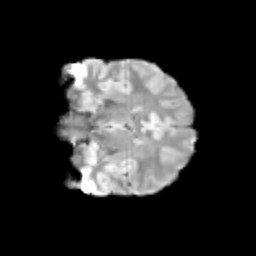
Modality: T2w
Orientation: coronal
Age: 13
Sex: male
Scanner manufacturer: siemens
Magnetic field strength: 3 T
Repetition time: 3.8 s
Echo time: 0.07 s